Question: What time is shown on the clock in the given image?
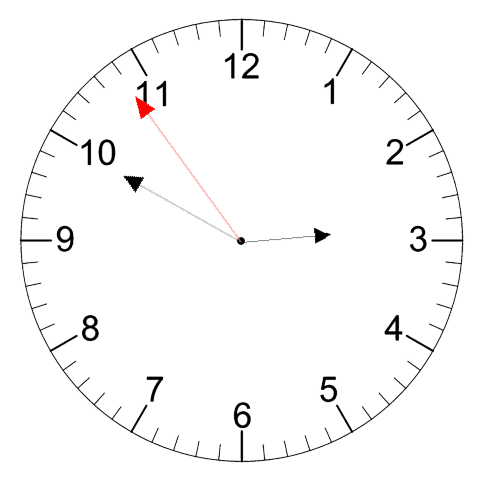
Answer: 02:49:54